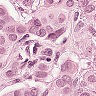
Metastatic tissue present: yes